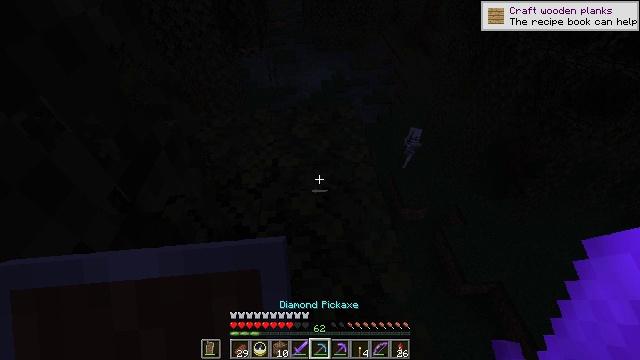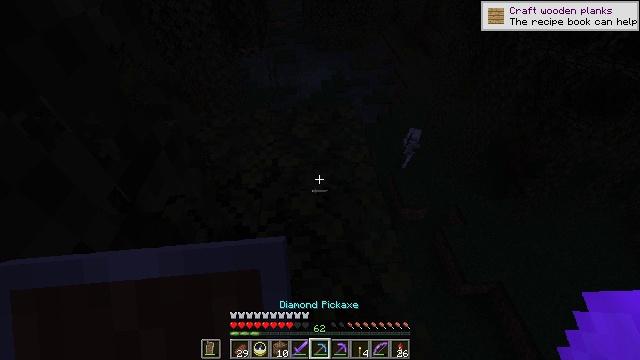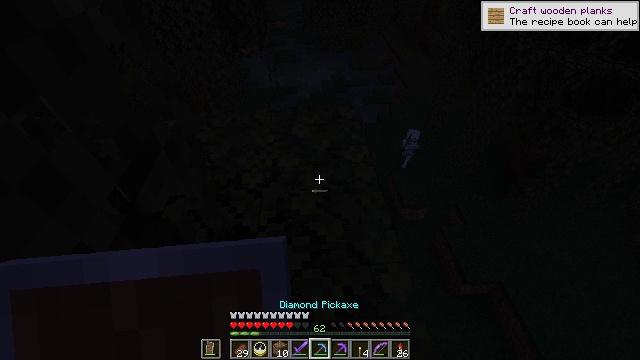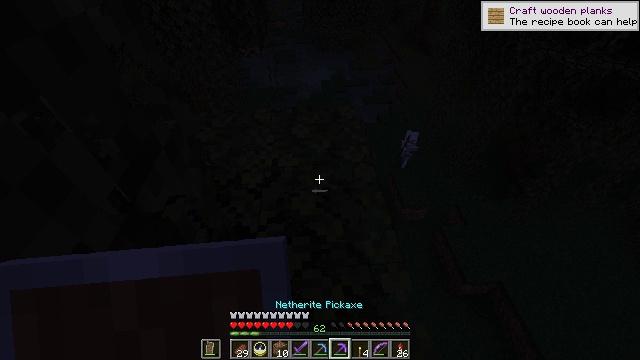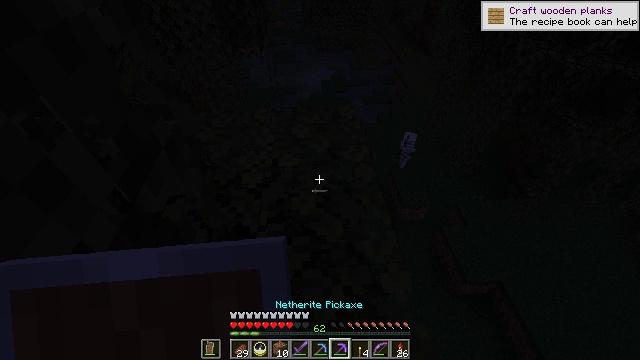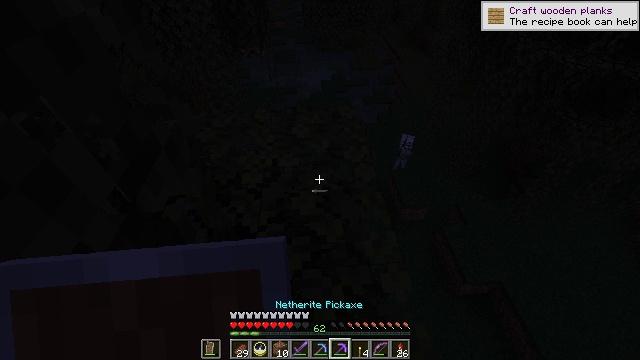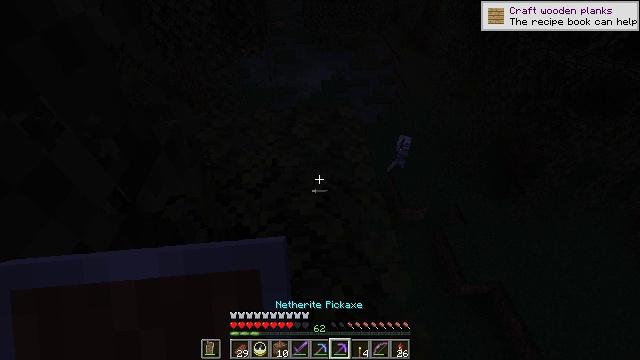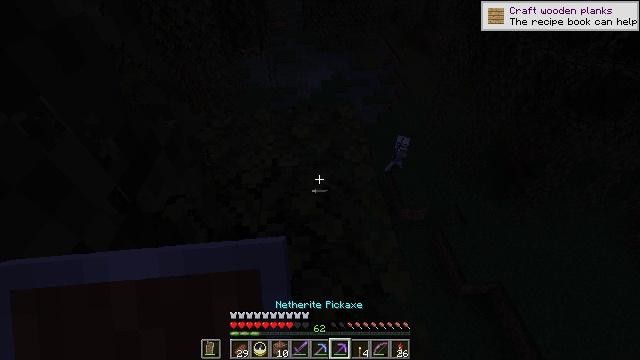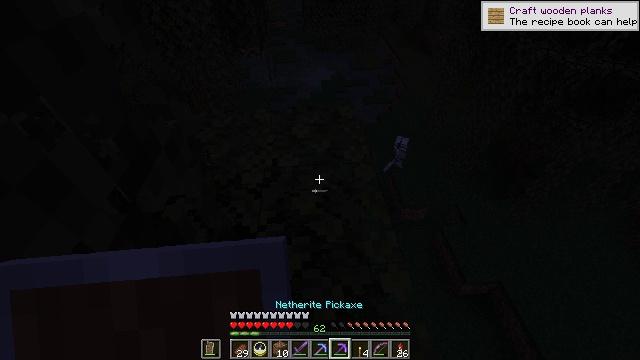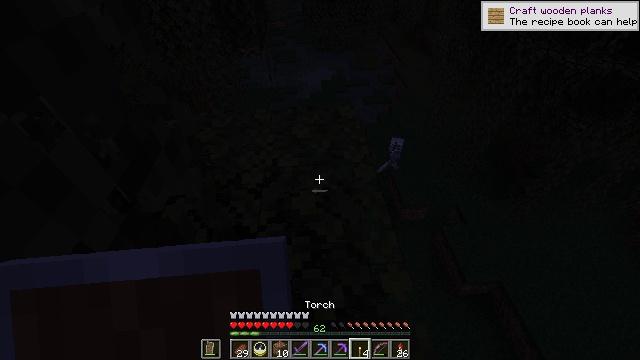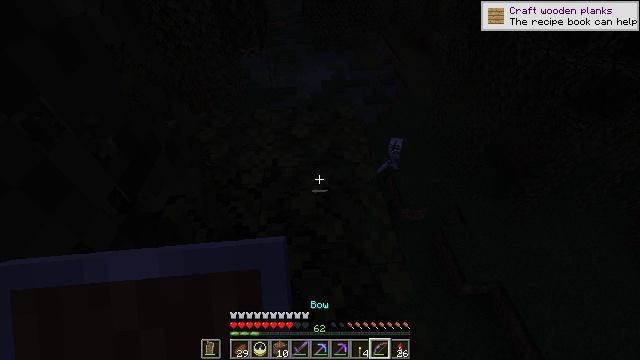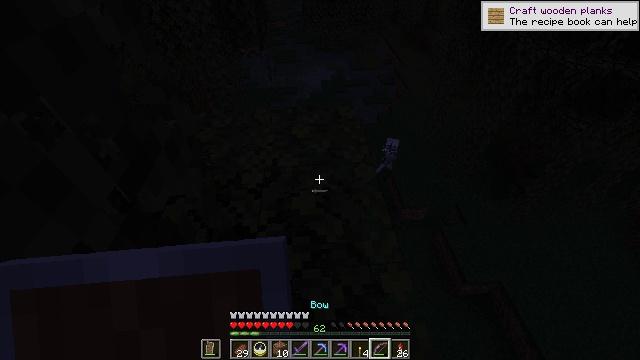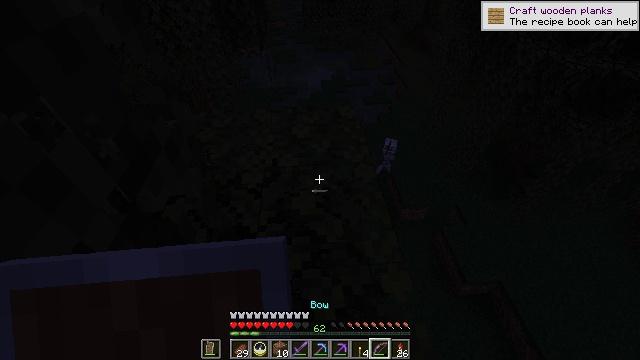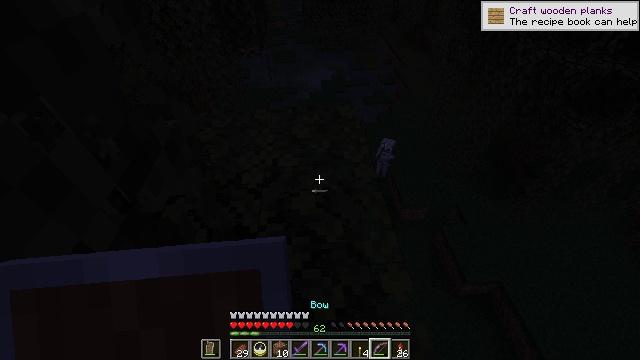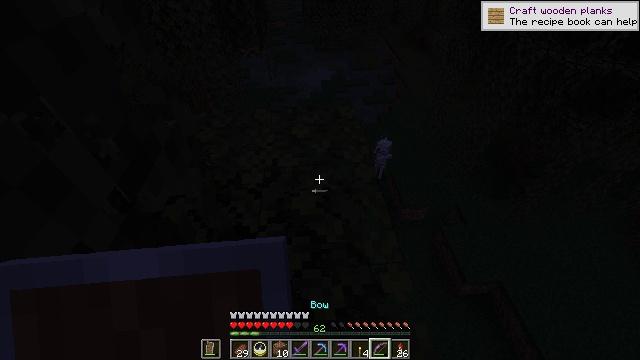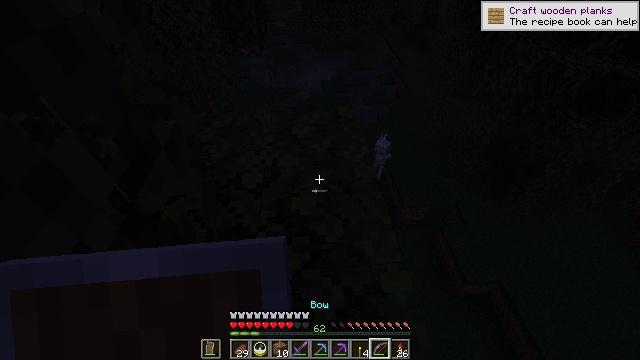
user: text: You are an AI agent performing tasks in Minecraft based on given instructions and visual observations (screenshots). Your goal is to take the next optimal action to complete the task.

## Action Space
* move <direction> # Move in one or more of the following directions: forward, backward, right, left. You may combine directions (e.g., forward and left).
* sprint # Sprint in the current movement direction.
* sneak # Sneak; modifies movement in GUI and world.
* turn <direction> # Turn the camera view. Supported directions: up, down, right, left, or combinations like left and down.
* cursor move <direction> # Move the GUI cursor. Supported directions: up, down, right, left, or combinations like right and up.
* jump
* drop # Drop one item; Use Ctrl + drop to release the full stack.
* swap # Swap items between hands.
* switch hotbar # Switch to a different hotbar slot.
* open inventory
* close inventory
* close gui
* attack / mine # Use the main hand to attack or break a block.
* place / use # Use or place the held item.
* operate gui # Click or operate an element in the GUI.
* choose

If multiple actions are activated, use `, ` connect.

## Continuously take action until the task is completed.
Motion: motion action
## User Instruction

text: Combat the slime.
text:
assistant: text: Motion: no_op
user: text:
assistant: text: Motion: no_op
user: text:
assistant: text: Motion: no_op
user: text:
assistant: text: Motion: no_op
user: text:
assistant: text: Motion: no_op
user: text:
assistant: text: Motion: no_op
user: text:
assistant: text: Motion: no_op
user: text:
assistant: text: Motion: no_op
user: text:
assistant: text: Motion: no_op
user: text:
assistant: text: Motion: no_op
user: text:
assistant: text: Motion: no_op
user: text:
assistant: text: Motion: no_op
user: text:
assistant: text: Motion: no_op
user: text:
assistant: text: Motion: no_op
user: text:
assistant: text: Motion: no_op
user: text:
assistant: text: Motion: no_op
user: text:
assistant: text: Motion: no_op
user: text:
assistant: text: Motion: no_op
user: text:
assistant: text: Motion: no_op
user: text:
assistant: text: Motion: move forward
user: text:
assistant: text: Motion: move forward
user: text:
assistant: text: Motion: move forward
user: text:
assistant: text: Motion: move forward
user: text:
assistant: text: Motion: no_op
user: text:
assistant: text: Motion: no_op
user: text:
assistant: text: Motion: no_op
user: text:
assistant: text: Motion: no_op
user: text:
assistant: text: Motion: no_op
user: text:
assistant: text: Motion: no_op
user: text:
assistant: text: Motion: move forward, turn left